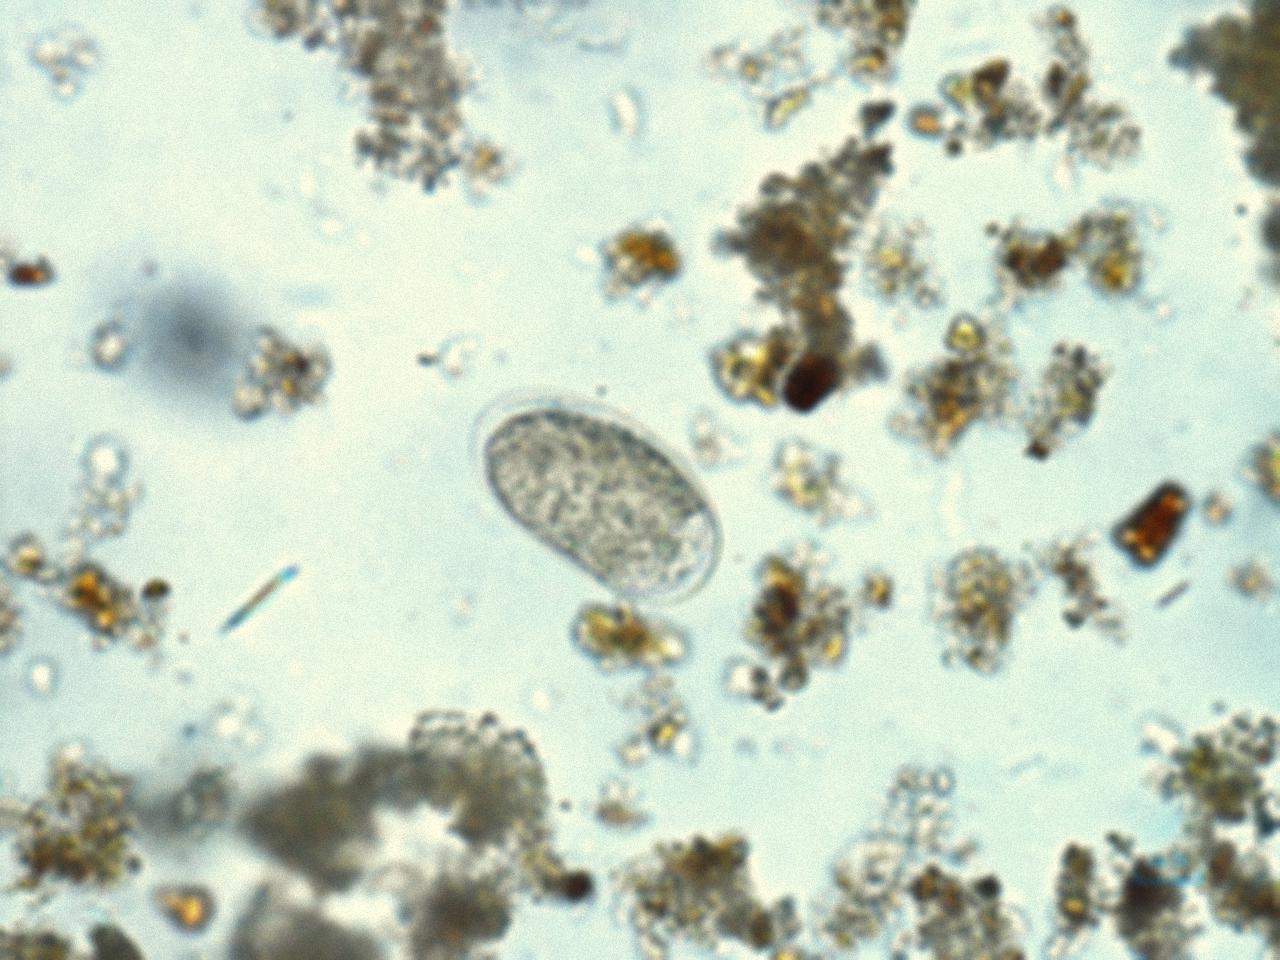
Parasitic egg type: Hookworm egg